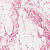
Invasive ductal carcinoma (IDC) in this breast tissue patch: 0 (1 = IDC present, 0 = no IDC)